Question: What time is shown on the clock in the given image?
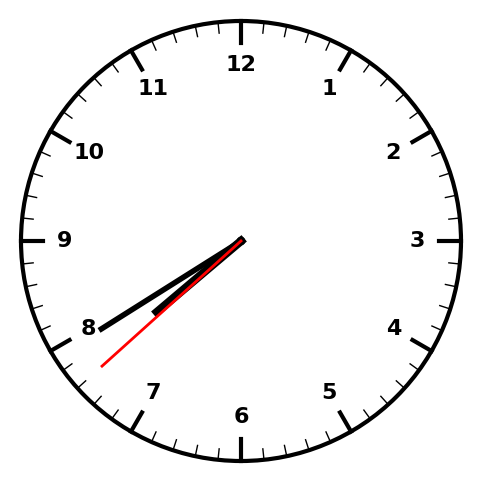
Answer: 07:39:38